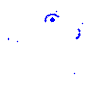
Particle: kaon